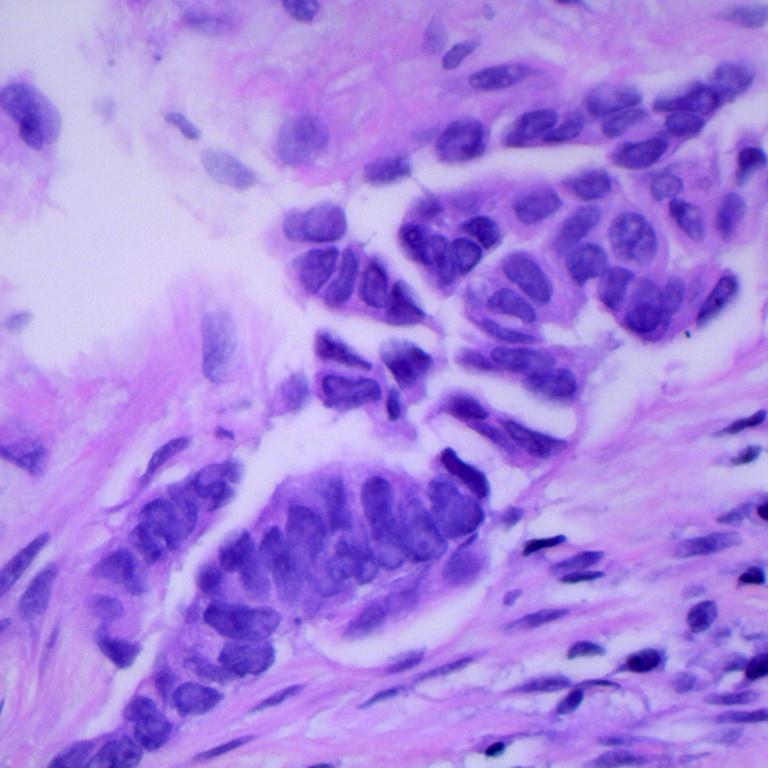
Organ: lung
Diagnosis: adenocarcinomas